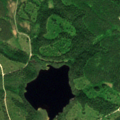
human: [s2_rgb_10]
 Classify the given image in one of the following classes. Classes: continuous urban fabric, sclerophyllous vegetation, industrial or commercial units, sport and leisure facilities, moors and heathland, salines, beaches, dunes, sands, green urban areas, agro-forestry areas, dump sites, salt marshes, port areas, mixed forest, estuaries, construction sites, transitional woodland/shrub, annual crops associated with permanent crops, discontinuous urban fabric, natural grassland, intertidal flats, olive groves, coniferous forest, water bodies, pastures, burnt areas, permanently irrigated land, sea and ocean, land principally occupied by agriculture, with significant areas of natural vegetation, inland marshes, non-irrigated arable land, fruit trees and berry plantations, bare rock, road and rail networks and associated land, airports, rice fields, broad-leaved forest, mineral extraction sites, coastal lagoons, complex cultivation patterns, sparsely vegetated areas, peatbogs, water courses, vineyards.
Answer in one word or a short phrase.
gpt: coniferous forest, mixed forest, transitional woodland/shrub